Group 1:
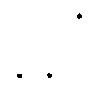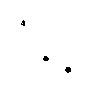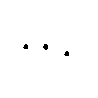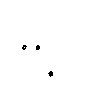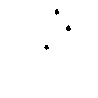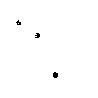
Group 2:
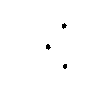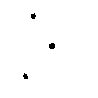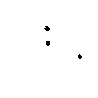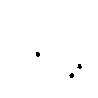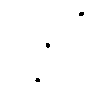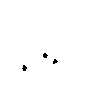
Rule separating the two groups: X-coordinates of dots are equidistant vs. y-coordinates of dots are equidistant.
Concepts: coordinate, imagined_entity, imagined_line_or_curve, length_line_or_curve, midpoint, same, same_feature
Author: Douglas R. Hofstadter